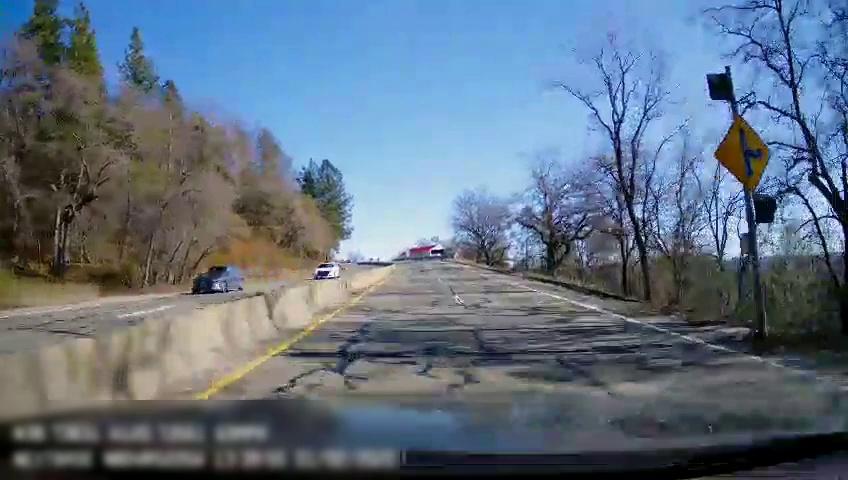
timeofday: Day
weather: Sunny
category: Drivable Space
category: Drivable Space
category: Vehicles | Car
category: Vehicles | Car
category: Lanes | Opposite Lane
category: Lanes | Opposite Lane
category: Lanes | Current Lane
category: Lanes | Current Lane
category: Lanes | Alternate Lane
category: Traffic | Lights
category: Traffic | Lights
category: Traffic | Signs